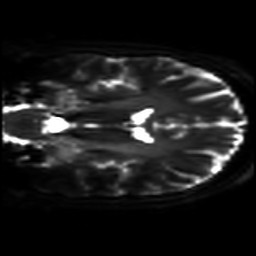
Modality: DWI
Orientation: coronal
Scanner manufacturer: philips
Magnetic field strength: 7 T
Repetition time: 9.612 s
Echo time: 0.073 s